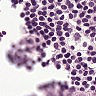
Metastatic tissue present: no